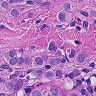
Metastatic tissue present: yes